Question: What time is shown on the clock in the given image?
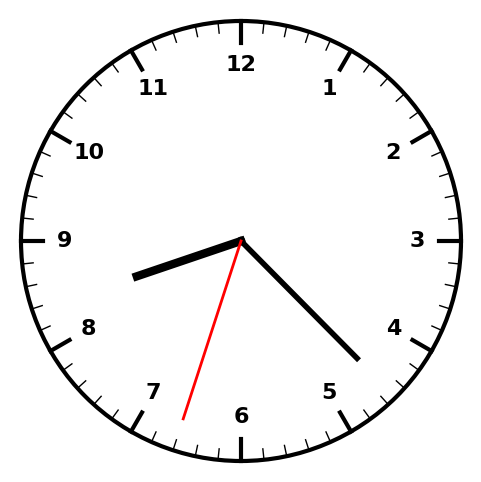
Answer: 08:22:33